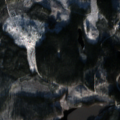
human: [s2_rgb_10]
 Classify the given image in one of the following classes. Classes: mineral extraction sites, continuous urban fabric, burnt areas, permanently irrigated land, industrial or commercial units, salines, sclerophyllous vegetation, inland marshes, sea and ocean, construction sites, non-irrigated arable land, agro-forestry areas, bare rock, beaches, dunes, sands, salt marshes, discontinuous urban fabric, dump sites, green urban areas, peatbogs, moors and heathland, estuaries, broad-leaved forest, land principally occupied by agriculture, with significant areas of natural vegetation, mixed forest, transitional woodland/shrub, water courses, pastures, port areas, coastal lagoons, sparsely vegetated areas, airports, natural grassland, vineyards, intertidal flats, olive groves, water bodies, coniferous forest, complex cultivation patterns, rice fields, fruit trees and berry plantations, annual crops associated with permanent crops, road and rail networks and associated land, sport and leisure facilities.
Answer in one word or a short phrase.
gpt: coniferous forest, transitional woodland/shrub